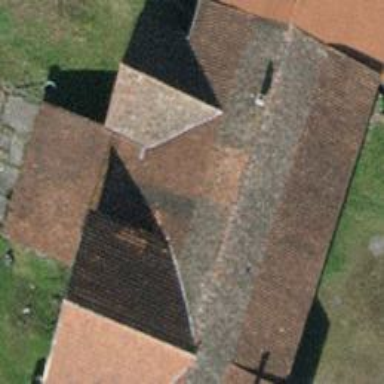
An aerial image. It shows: House with tile roof.